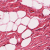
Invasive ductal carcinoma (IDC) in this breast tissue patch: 0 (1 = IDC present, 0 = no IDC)